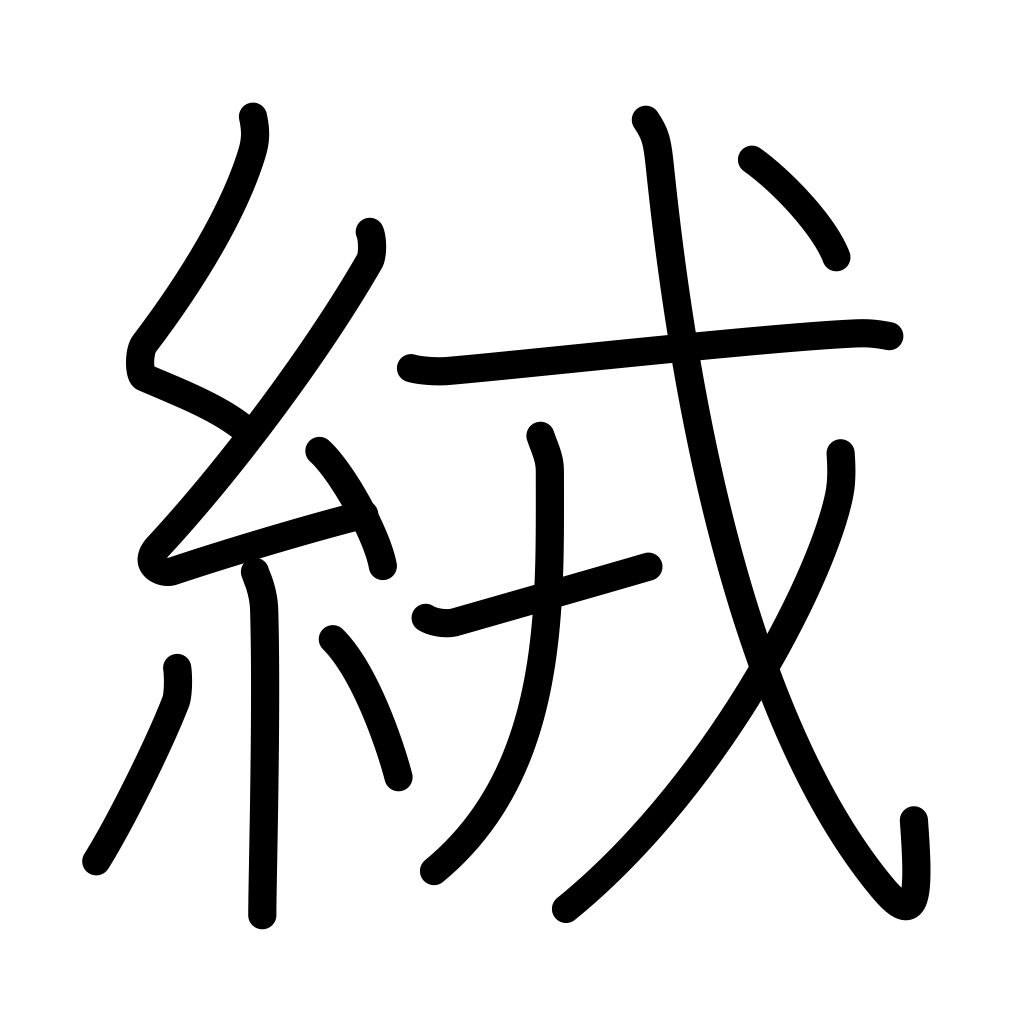
Meaning: wool cloth